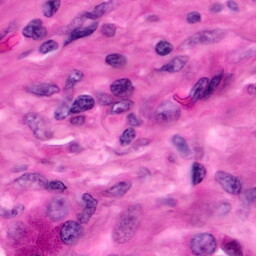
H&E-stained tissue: Pancreatic